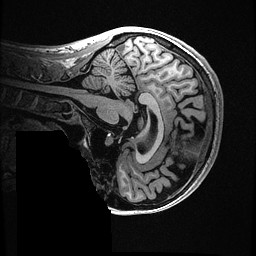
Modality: T1w
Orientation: sagittal
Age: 34
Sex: female
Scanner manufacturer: ge
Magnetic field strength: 3 T
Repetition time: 0.006952 s
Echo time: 0.00292 s